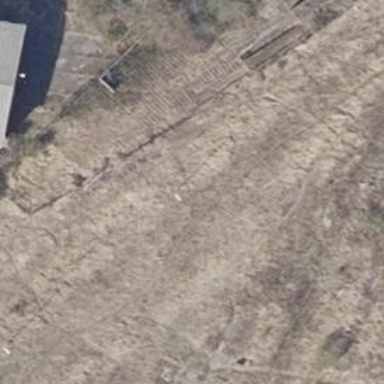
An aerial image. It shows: Abandoned railway yard.